Question: I have a div with a fixed height and a padding attribute. I set 'overflow' to 'auto' to let the browser add scrollbars. I want to be able to scroll down until the whole bottom padding is visible, but it gets truncated entirely.

<URL>
CSS:
'''
#content {
padding: 40px;
width: 250px;
background-color: #ccc;
overflow: auto;
}
'''
HTML:
'''
<div id="content">
Lorem ipsum dolor sit amet, consetetur sadipscing elitr, sed diam nonumy eirmod tempor invidunt ut labore et dolore magna aliquyam erat, sed diam voluptua. At vero eos et accusam et justo duo dolores et ea rebum. Stet clita kasd gubergren, no sea takimata sanctus est Lorem ipsum dolor sit amet. Lorem ipsum dolor sit amet, consetetur sadipscing elitr, sed diam nonumy eirmod tempor invidunt ut labore et dolore magna aliquyam erat, sed diam voluptua. At vero eos et accusam et justo duo dolores et ea rebum. Stet clita kasd gubergren, no sea takimata sanctus est Lorem ipsum dolor sit amet.
</div>
'''
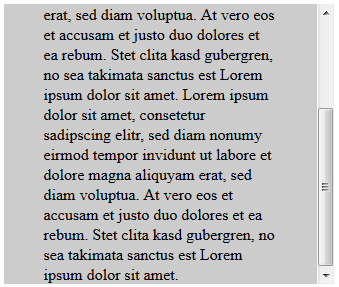
Answer: You could use margins instead of padding, wrap your text in paragraph tags and change your width to accomodate for the difference. <URL>
'''
#content, #content2 {
width: 330px;
background-color: #ccc;
overflow: auto;
}
#content {
height: 200px;
float:left;
}
p {
margin: 40px;
}
'''